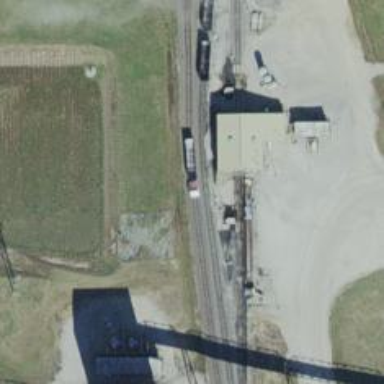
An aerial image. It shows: Railway siding with rails.